Aerial crown-view tile of a tropical tree (Barro Colorado Island, Panama), acquired 20250124:
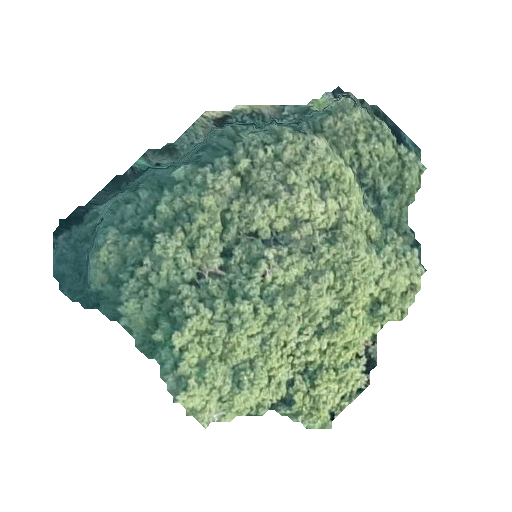
Species: Handroanthus guayacan
GBIF accepted scientific name: Handroanthus guayacan
Crown area: 129.352 m²